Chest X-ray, PA view. Patient: 61 years old, sex M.
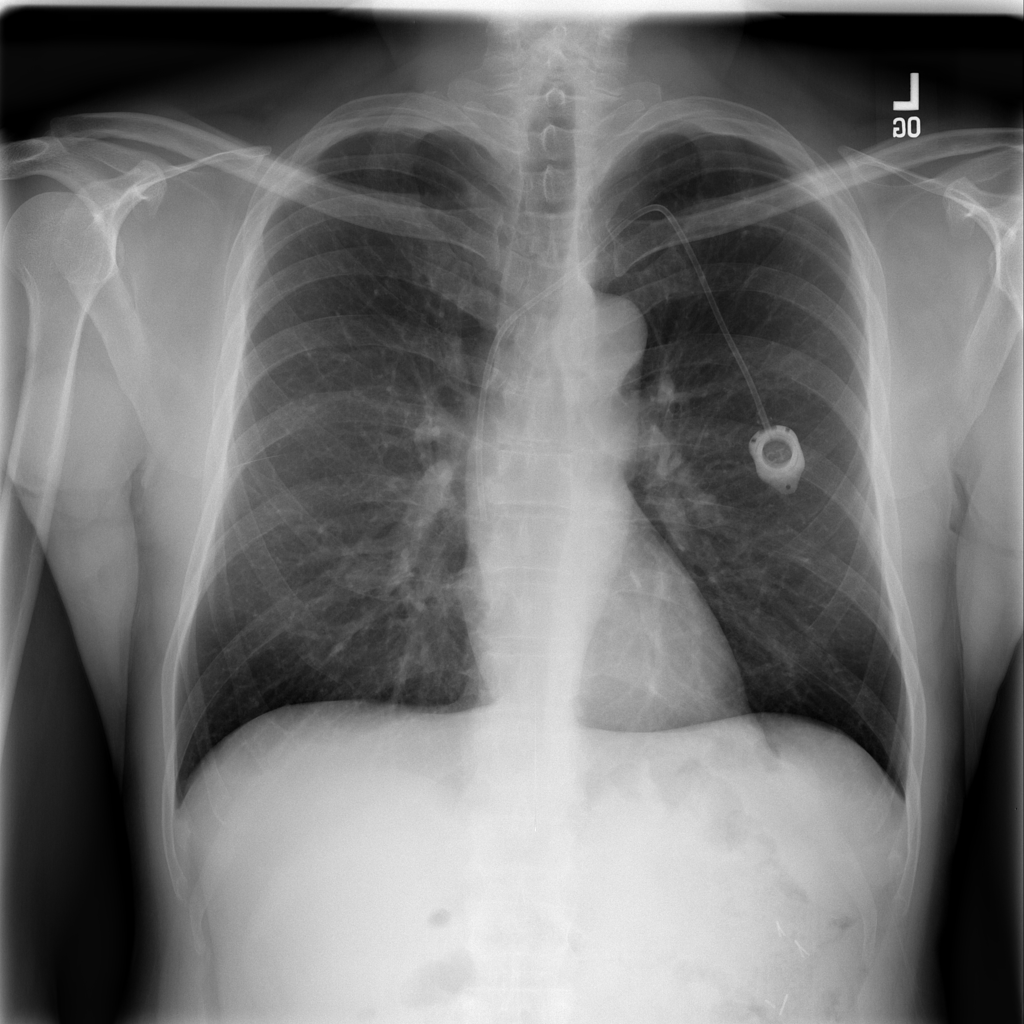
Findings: No Finding